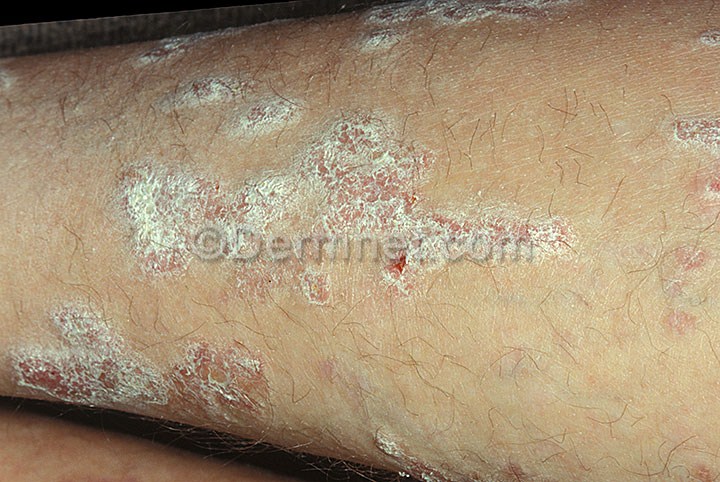
Disease: Psoriasis pictures Lichen Planus and related diseases